Question: My app uses Spring MVC (latest; 3.2.2) to create a RESTful API returning JSON, and so far I haven't needed a view layer at all. But now, besides the API, I need a simple utility page (plain dynamic HTML) and wanted to use JSP for that.
I want requests to 'http://localhost:8080/foo/<id>' to go through a controller (Java) and end up in a JSP. Should be simple, right? But I'm getting 404; something is not right in resolving the view.
'''
HTTP ERROR 404
Problem accessing /jsp/foo.jsp. Reason:
Not Found
'''
:
'''
@RequestMapping(value = "/foo/{id}")
public String testing(@PathVariable String id, ModelMap model) {
model.addAttribute("id", id);
return "foo";
}
'''
Defining controllers and mapping requests works; this method gets called just fine.
:
'''
<mvc:annotation-driven/>
<bean class="org.springframework.web.servlet.view.InternalResourceViewResolver"
p:prefix="/jsp/" p:suffix=".jsp"/>
'''
The problem is probably here. I've experimented with slightly different prefixes and putting the JSPs under 'WEB-INF', as well as stuff like '<mvc:view-controller path="/*" />' but no luck yet.
(Do I even need to specify InternalResourceViewResolver, or should default view resolvers take care of this?)
. Under 'src/main/webapp/jsp' (the project uses Maven conventions) I obviously have the JSPs.

Is there something wrong with this location?
:
'''
<servlet>
<servlet-name>mvc-dispatcher</servlet-name>
<servlet-class>org.springframework.web.servlet.DispatcherServlet</servlet-class>
<load-on-startup>1</load-on-startup>
</servlet>
<servlet-mapping>
<servlet-name>mvc-dispatcher</servlet-name>
<url-pattern>/*</url-pattern>
</servlet-mapping>
'''
I have browsed through <URL>, but my problem is probably too trivial and obvious to easily find help there. :-P
Can anyone enlighten me on what I'm doing wrong?
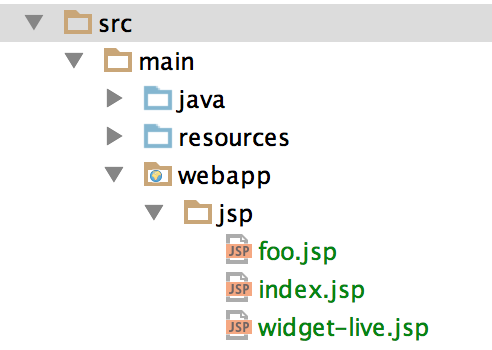
Answer: I think what you need to do is changing
'''
<servlet-mapping>
<servlet-name>mvc-dispatcher</servlet-name>
<url-pattern>/*</url-pattern>
</servlet-mapping>
'''
to
'''
<servlet-mapping>
<servlet-name>mvc-dispatcher</servlet-name>
<url-pattern>/</url-pattern>
</servlet-mapping>
'''
'/*' won't match if there is another folder in the path, like '/jsp/foo.jsp'. On the other hand '/' will match everything.